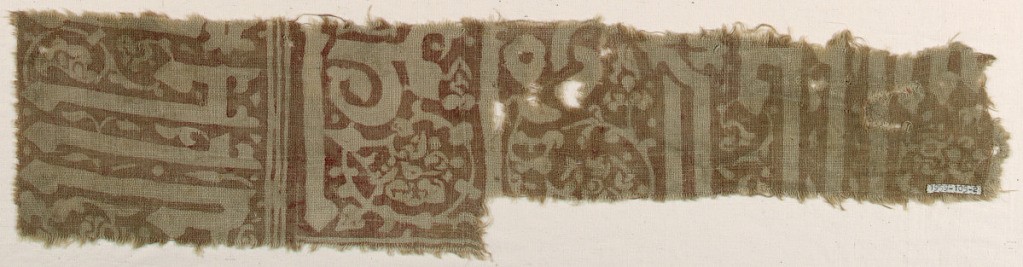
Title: Fragment
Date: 14th–15th century
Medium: cotton Technique: resist-printed on plain weave
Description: Unbleached plain weave cotton resist-printed in red, now faded to brown.  Series of vertical bands with pattern reserved in ground color.  Furthest left, large Kufic letters; following, remains of a vine patterns; following, another vine pattern; far right, what may be a portion of inscription.